Aerial crown-view tile of a tropical tree (Barro Colorado Island, Panama), acquired 20250124:
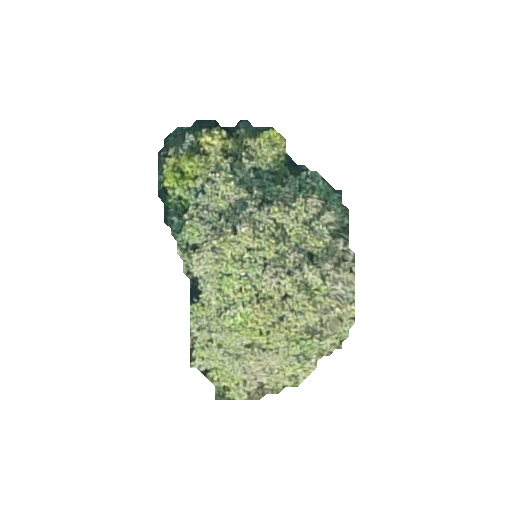
Species: Pourouma bicolor
GBIF accepted scientific name: Pourouma bicolor
Crown area: 60.441 m²